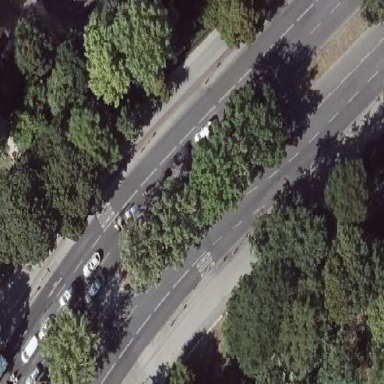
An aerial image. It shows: Designated cycleway area.